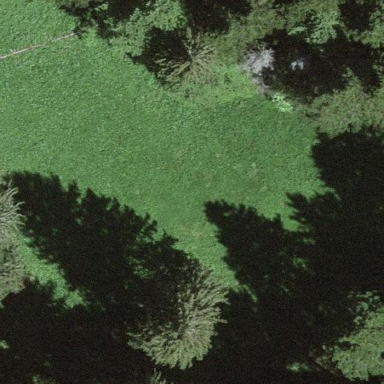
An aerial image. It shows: Area covered with grass.